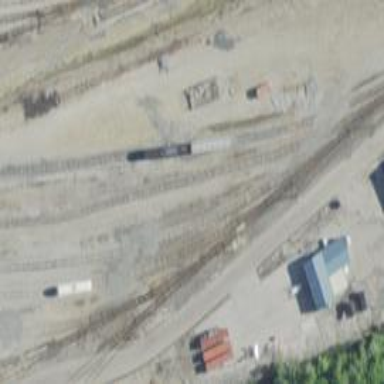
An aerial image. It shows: Railway yard used for servicing trains.